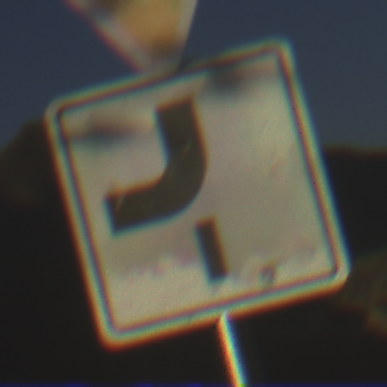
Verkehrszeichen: VerlaufVorfahrtsstrasse7
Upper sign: VorfahrtGewaehren
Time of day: SunriseSunset
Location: Outdoor (Nature)
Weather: Clear
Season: NotSpecified
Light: Natural